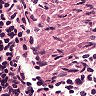
Metastatic tissue present: no